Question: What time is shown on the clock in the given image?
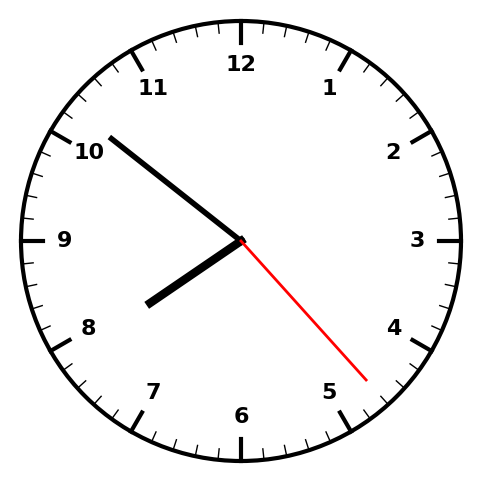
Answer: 07:51:23